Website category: sports
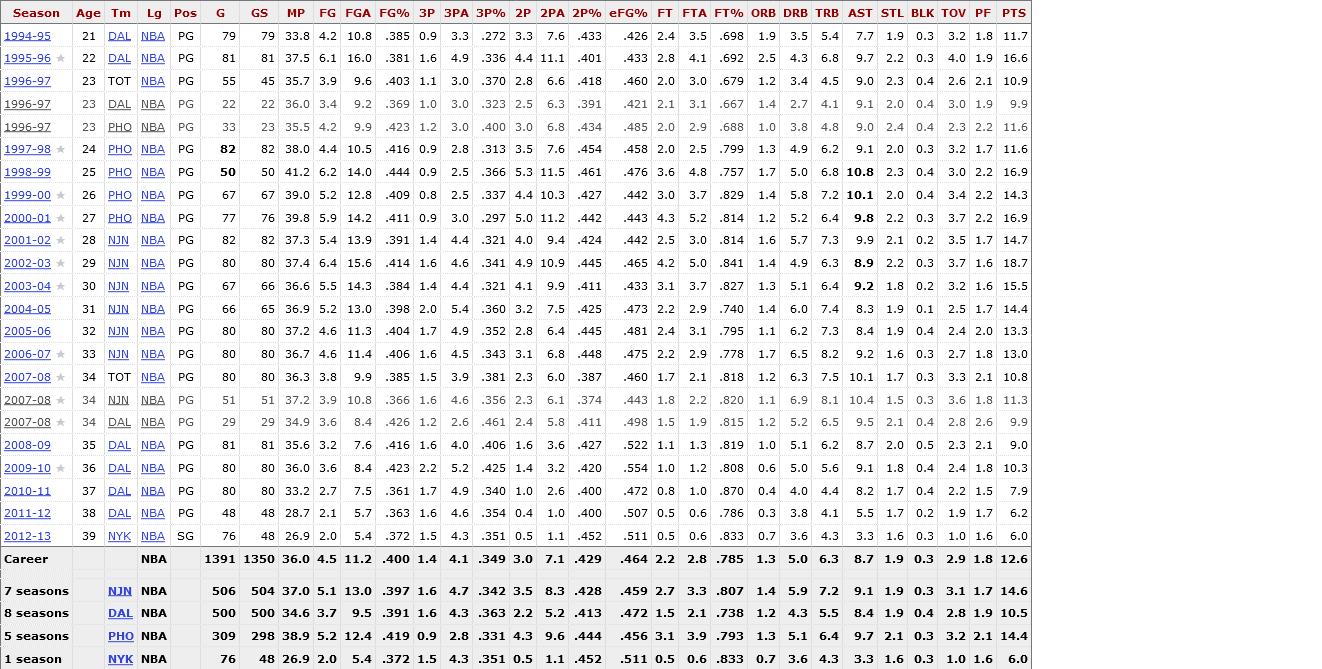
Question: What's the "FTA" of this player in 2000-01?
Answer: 5.2

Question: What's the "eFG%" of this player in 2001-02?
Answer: .442

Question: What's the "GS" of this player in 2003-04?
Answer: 66

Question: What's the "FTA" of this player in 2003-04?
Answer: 3.7

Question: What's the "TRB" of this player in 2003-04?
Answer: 6.4

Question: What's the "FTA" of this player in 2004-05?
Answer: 2.9

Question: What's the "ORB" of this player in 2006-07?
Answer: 1.7

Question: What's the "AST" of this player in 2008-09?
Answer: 8.7

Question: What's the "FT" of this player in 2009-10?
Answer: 1.0

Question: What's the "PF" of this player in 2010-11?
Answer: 1.5

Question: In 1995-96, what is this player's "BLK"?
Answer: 0.3

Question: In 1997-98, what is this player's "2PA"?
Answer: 7.6

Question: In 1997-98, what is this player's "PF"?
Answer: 1.7

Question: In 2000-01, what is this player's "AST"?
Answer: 9.8

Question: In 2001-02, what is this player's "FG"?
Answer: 5.4

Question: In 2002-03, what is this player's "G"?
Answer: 80

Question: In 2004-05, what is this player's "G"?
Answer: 66

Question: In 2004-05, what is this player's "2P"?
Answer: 3.2

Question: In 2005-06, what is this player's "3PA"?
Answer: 4.9

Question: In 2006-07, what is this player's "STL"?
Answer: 1.6

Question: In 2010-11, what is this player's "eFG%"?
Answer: .472

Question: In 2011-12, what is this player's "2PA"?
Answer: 1.0

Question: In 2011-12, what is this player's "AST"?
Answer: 5.5

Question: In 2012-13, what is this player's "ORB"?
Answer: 0.7

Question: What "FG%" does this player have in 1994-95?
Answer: .385

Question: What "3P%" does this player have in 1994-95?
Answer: .272

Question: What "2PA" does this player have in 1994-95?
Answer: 7.6

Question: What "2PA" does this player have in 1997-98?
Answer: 7.6

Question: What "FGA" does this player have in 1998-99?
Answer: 14.0

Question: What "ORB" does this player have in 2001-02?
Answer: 1.6

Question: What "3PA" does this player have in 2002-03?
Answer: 4.6

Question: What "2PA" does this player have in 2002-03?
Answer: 10.9

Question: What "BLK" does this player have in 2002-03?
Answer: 0.3

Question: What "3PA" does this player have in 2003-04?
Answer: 4.4

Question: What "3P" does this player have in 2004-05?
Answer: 2.0

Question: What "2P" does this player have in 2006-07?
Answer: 3.1

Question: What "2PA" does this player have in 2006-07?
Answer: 6.8

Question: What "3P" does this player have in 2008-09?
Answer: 1.6

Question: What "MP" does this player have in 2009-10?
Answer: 36.0

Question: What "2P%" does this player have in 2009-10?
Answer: .420

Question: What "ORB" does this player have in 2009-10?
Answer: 0.6

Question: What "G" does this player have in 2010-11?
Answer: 80

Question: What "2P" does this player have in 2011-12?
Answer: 0.4

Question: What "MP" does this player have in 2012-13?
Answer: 26.9

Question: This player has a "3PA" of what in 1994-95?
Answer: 3.3

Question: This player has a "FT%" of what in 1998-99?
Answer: .757

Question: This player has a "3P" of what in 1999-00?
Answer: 0.8

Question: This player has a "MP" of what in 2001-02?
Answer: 37.3

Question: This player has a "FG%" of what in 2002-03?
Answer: .414

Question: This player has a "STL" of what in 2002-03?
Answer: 2.2

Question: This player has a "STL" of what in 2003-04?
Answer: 1.8

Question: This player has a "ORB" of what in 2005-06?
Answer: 1.1

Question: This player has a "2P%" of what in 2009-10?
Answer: .420

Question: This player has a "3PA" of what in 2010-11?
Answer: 4.9

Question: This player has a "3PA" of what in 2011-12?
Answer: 4.6

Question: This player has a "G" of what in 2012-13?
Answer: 76

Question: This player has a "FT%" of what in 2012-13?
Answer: .833

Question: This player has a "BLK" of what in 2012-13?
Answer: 0.3

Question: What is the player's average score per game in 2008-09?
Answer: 9.0

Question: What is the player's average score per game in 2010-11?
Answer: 7.9

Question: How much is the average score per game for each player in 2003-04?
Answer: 15.5

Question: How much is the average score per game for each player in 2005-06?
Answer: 13.3

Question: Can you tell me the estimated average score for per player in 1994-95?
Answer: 11.7

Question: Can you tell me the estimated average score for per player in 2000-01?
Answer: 16.9